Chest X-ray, PA view. Patient: 63 years old, sex M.
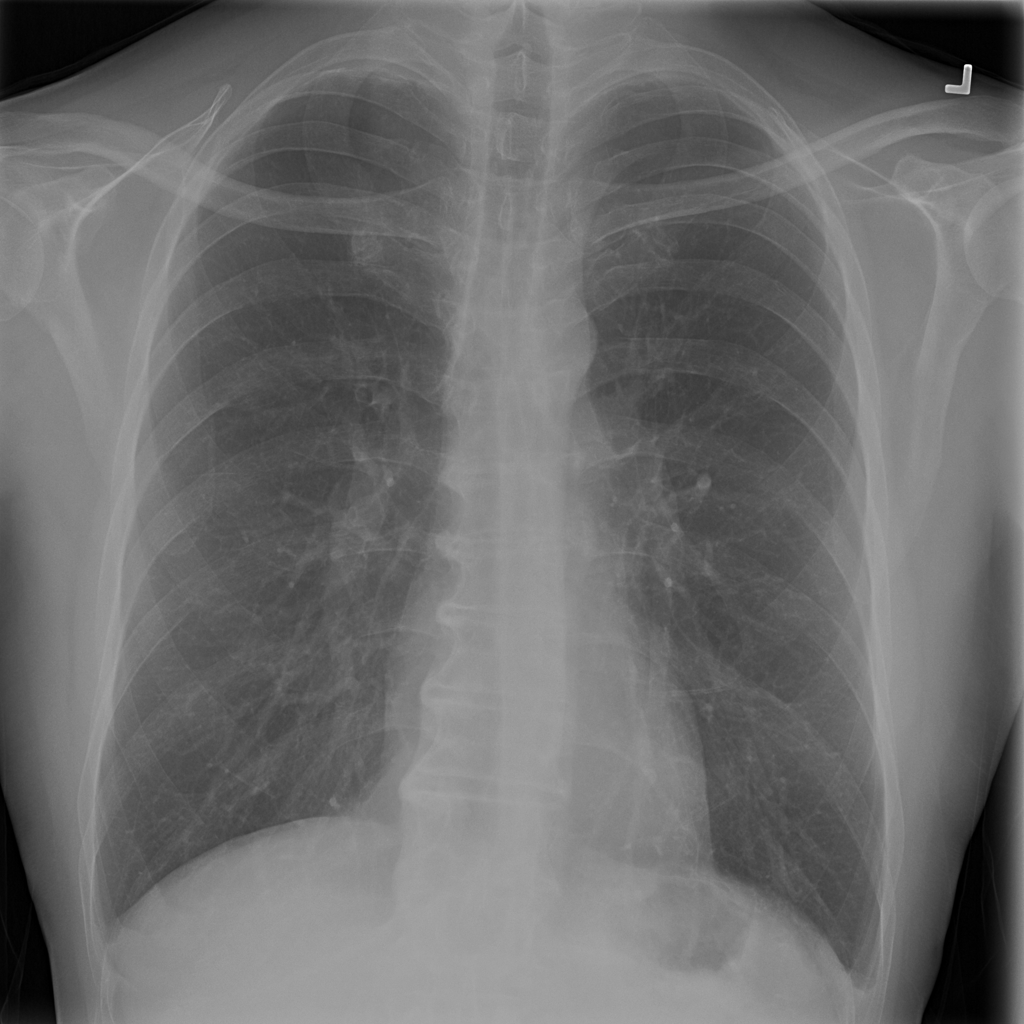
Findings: No Finding